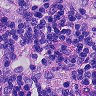
Metastatic tissue present: no